Interaction volume radius: 5 \u00c5
Interaction volume height: 15 \u00c5
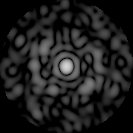
Disorder parameter: 0.8406